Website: apple
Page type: billing-address
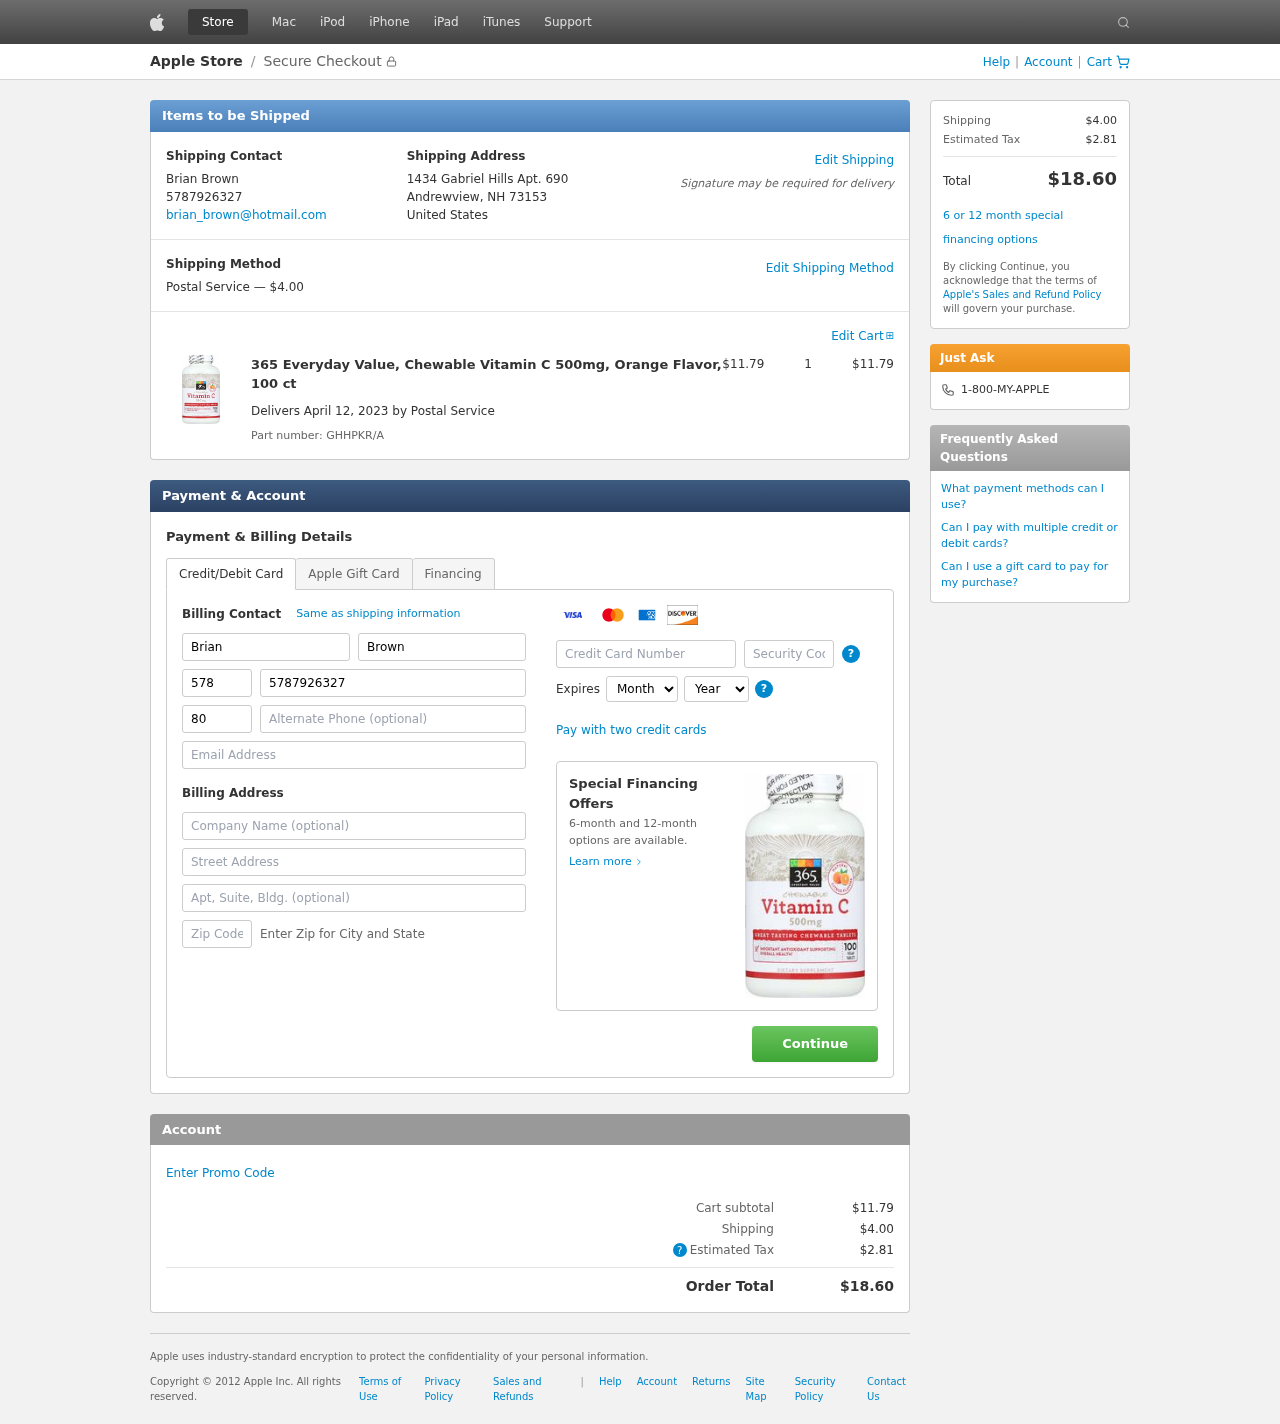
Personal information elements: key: PII_CARD_CVV
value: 708
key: PII_CARD_EXPIRY_MONTH
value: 10
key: PII_CARD_EXPIRY_YEAR
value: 26
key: PII_CARD_NUMBER
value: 2265 8616 0607 5936
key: PII_CITY_STATE_ZIP
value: Andrewview, NH 73153
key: PII_COMPANY
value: Thomas, Velazquez and Garcia
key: PII_COUNTRY
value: United States
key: PII_EMAIL
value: brian_brown@hotmail.com
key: PII_FIRSTNAME
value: Brian
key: PII_FULLNAME
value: Brian Brown
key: PII_LASTNAME
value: Brown
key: PII_PHONE
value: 5787926327
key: PII_PHONE_ALT
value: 8067797530
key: PII_PHONE_ALT_AREA
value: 806
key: PII_PHONE_AREA
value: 578
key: PII_POSTCODE2
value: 98270
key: PII_STREET
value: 1434 Gabriel Hills Apt. 690
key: PII_STREET2
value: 59229 Fowler Points
Product elements: key: PRODUCT1_NAME
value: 365 Everyday Value, Chewable Vitamin C 500mg, Orange Flavor, 100 ct
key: PRODUCT1_PRICE
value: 11.79
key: PRODUCT1_QUANTITY
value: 1
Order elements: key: ORDER_SHIPPING_COST
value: $4.00
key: ORDER_SUBTOTAL
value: $11.79
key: ORDER_DELIVERY_DATE
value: April 12, 2023
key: ORDER_PART_NUMBER
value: GHHPKR/A
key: ORDER_TAX
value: $2.81
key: ORDER_TOTAL
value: $18.60